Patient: sex M, age 31
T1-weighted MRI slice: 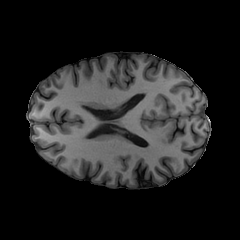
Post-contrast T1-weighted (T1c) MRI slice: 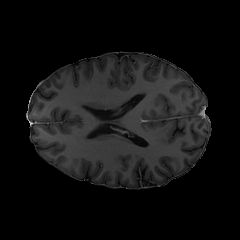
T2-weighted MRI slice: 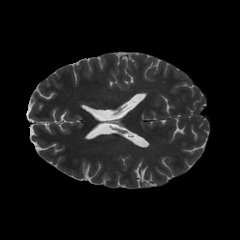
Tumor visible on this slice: no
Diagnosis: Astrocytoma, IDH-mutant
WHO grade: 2